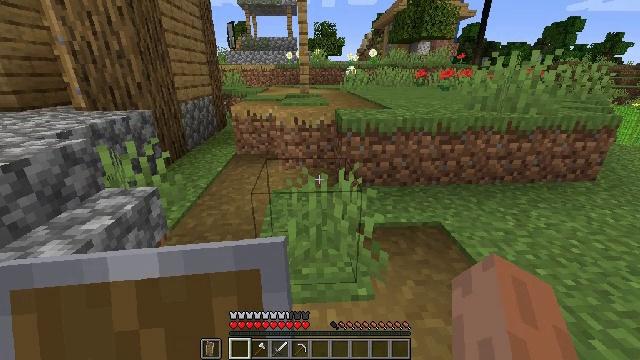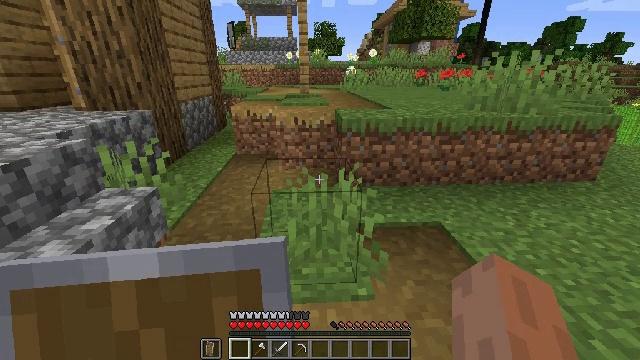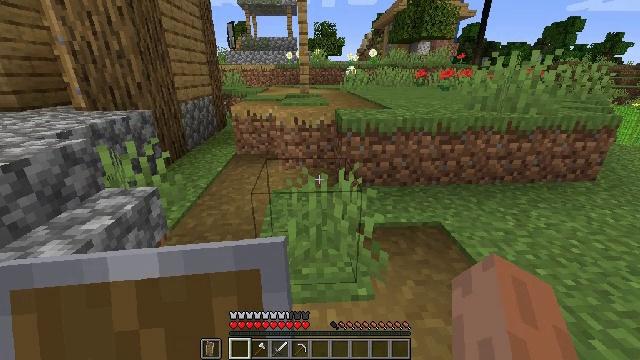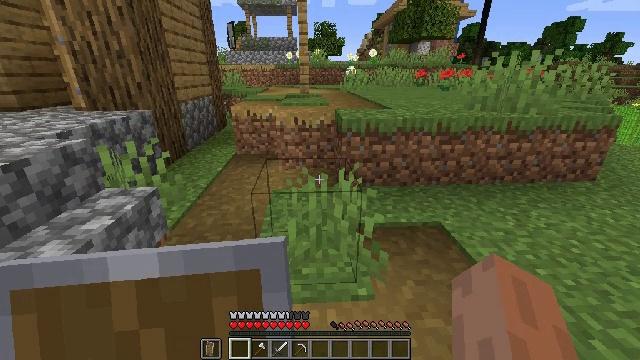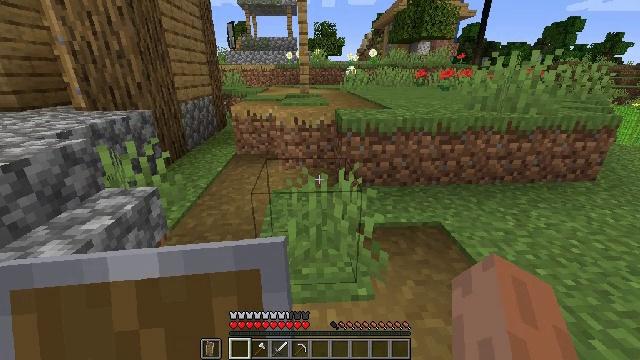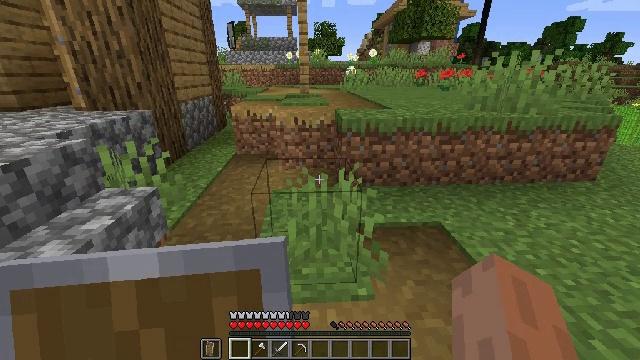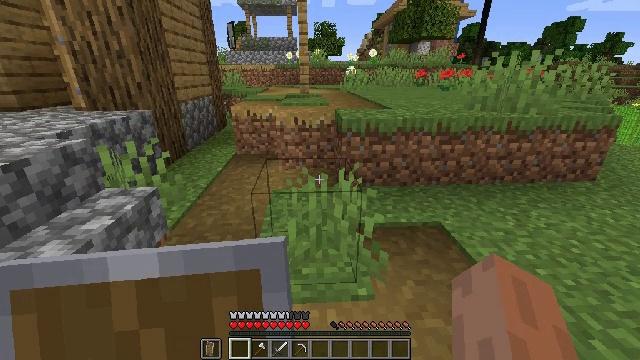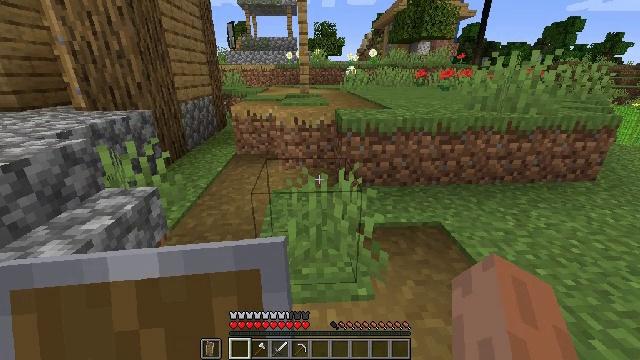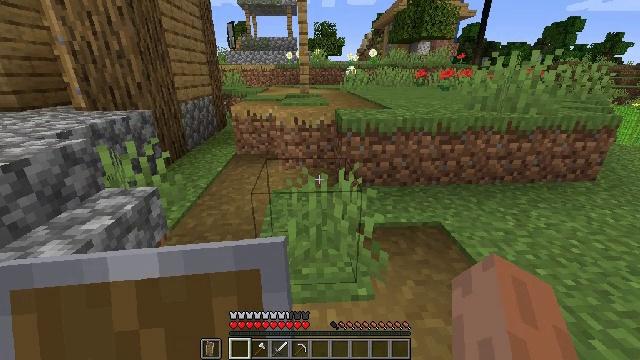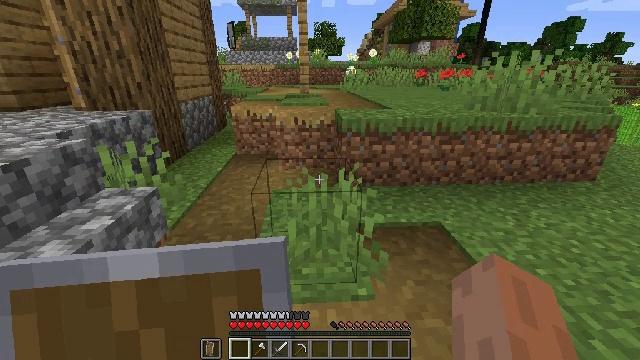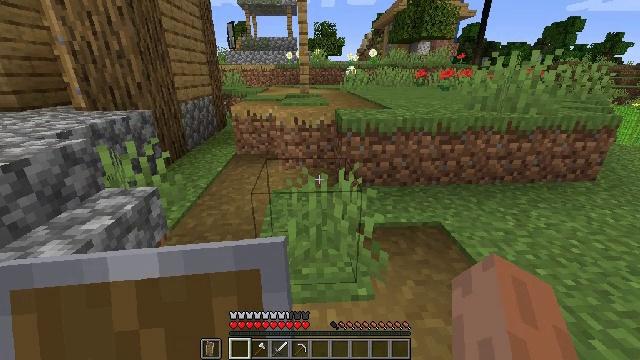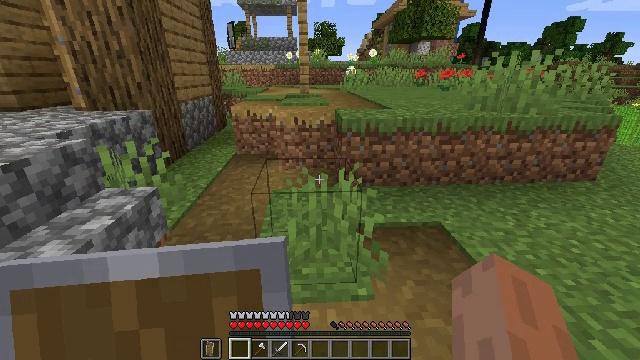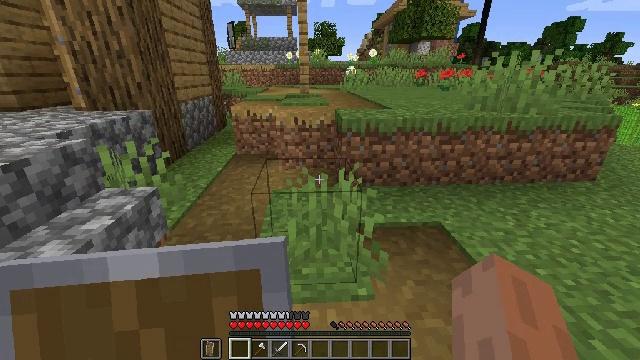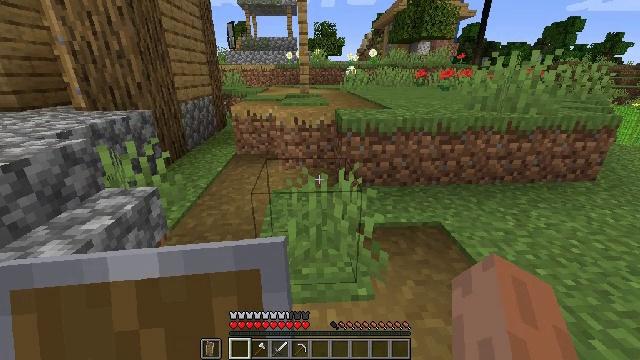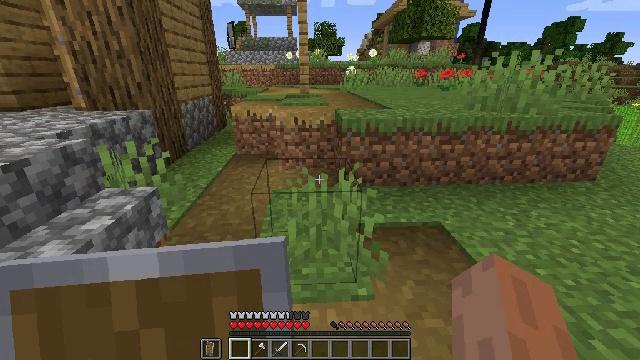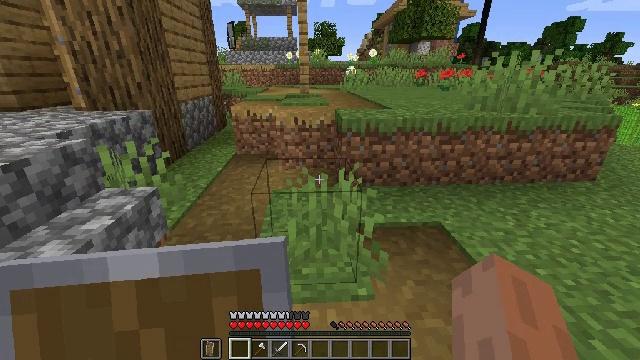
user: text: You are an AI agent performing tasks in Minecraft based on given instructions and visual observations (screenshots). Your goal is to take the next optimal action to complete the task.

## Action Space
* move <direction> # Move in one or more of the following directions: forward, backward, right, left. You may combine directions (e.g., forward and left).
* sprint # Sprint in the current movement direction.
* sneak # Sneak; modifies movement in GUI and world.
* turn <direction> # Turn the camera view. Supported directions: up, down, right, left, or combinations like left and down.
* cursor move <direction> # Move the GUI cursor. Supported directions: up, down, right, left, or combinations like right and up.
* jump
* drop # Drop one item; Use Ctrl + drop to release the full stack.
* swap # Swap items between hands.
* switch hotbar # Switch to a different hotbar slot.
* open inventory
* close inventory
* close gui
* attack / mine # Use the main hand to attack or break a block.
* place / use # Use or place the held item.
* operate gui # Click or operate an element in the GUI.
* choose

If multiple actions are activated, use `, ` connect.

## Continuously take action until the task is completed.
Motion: motion action
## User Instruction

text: craft item air
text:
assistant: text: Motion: no_op
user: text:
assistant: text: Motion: no_op
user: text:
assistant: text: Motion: no_op
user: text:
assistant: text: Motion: no_op
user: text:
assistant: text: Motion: no_op
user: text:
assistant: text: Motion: no_op
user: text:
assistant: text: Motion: no_op
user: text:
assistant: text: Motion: no_op
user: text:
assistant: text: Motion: no_op
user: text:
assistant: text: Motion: no_op
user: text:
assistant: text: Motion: no_op
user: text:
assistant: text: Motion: no_op
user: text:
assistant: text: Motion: no_op
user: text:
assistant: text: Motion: no_op
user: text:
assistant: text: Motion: no_op
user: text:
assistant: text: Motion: no_op
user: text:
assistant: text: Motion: no_op
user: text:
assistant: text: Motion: no_op
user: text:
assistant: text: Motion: no_op
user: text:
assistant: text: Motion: no_op
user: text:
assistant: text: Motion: no_op
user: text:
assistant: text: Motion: no_op
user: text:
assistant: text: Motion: no_op
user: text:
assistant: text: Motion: no_op
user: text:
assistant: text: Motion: no_op
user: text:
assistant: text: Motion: no_op
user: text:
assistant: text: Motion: no_op
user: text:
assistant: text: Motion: no_op
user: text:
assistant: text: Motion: no_op
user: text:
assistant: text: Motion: no_op